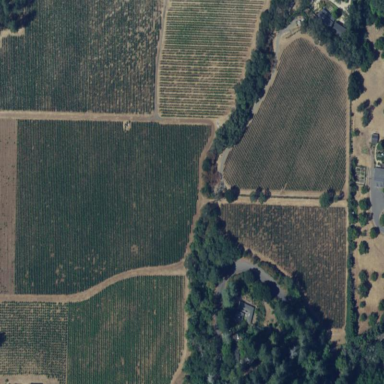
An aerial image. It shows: Vineyard where grapes are grown.